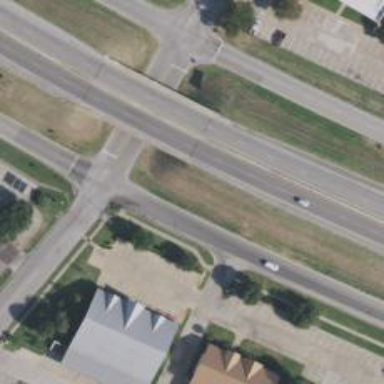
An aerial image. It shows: Secondary road with frontage road.